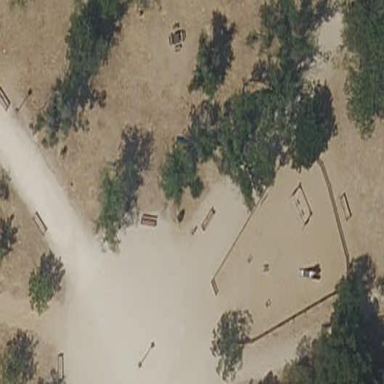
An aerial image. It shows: Playground area for leisure land.